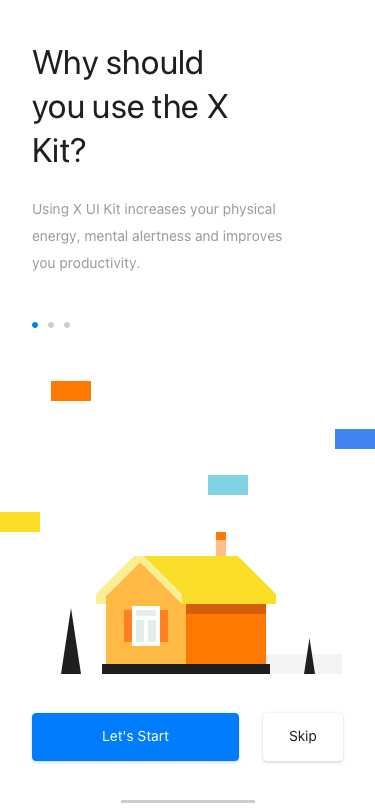
Text in this UI design:
Using X UI Kit increases your physical energy, mental alertness and improves you productivity.
Why should you use the X Kit?